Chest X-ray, PA view. Patient: 52 years old, sex M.
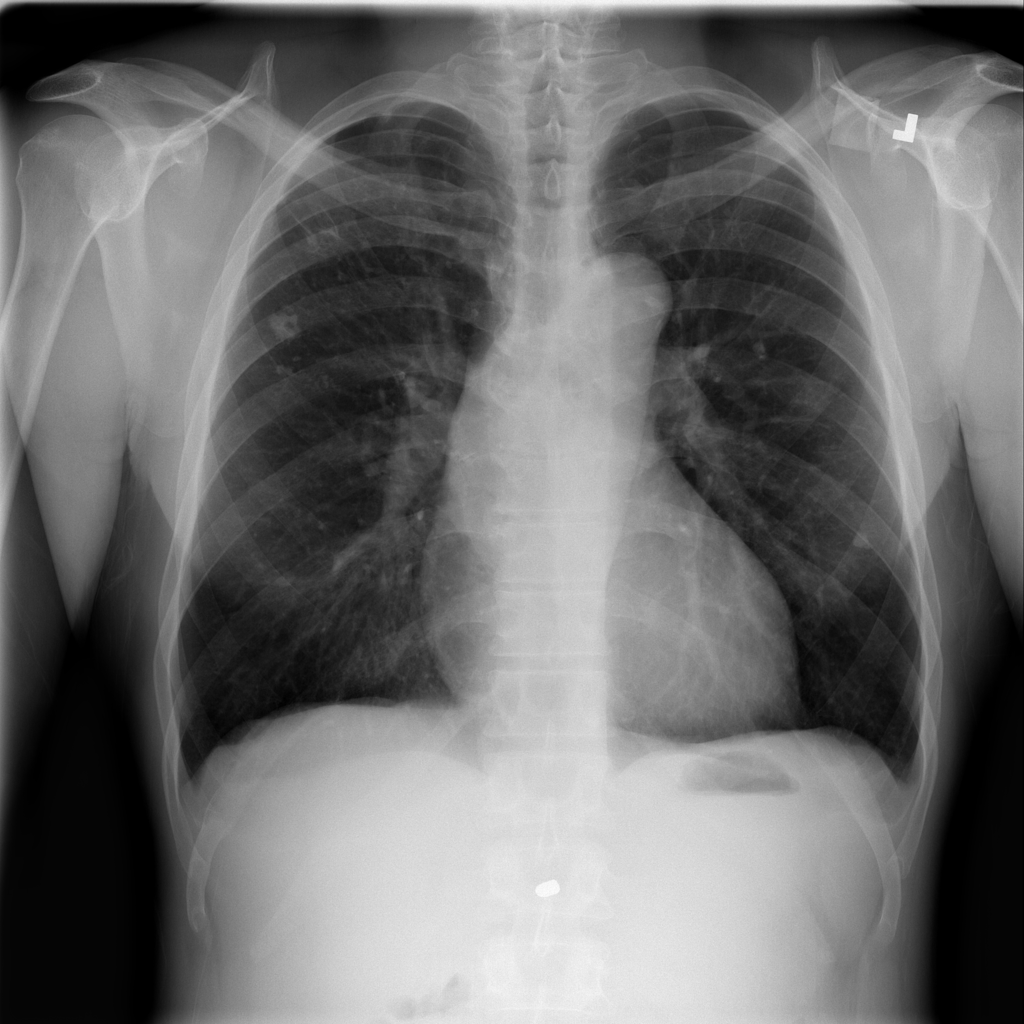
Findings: No Finding